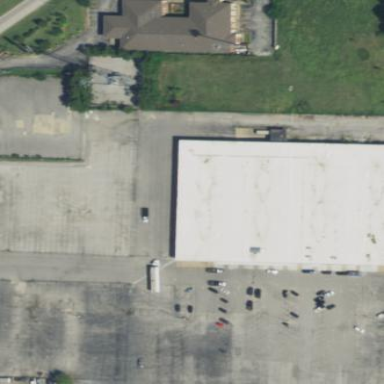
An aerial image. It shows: Electrical shop located within building.